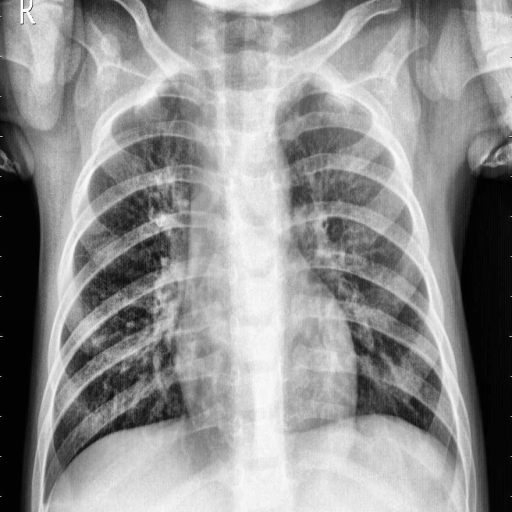
Finding: PNEUMONIA